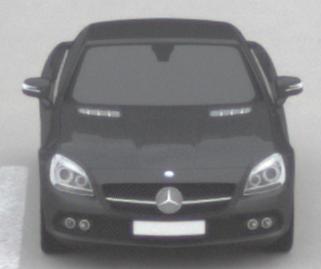
Make: Mercedes-Benz
Model: SLK 200
Detailed model: SLK-Class (172)
Model produced from: 2011/03
Model produced until: 2015/04
Doors: 2
Color: gray
Road condition: dry road
Daytime: morning or afternoon
Contrast: low contrast